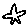
Label: star